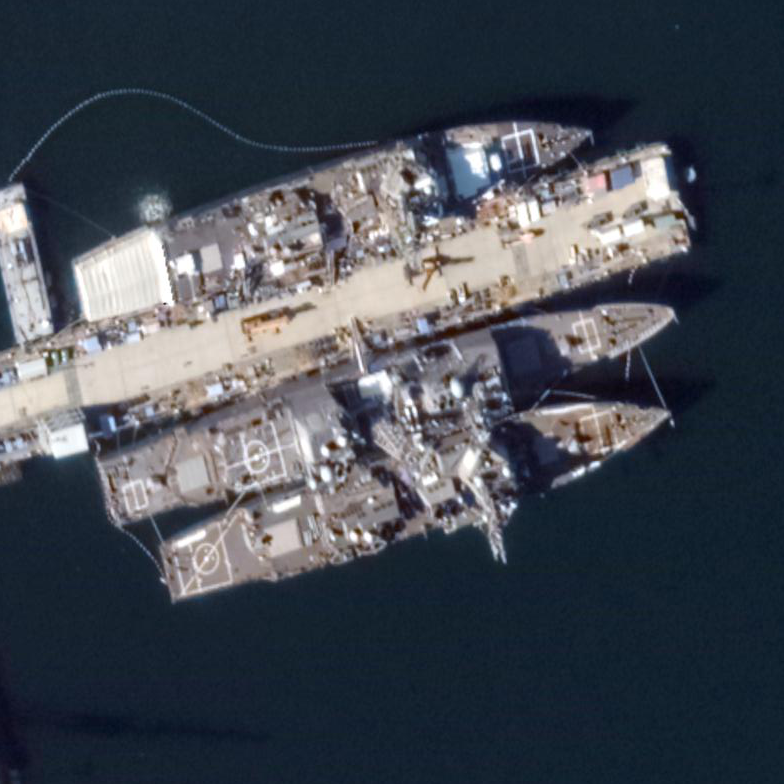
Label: cruiser